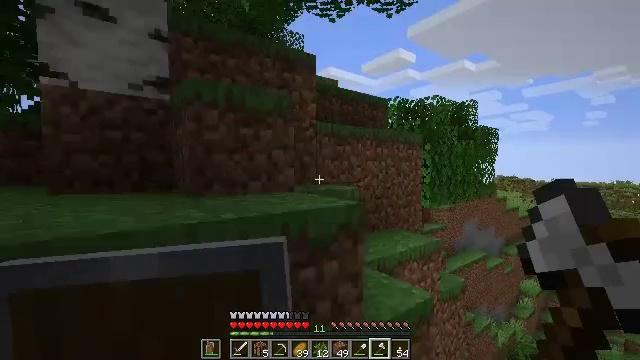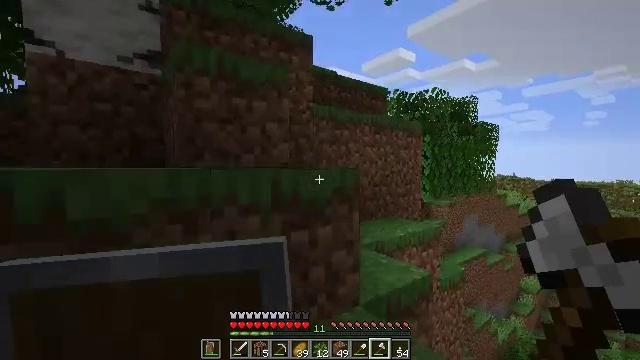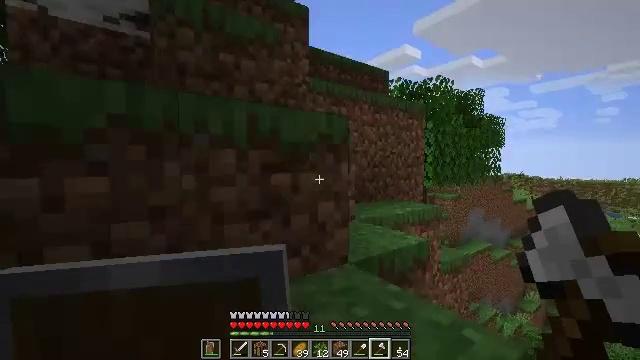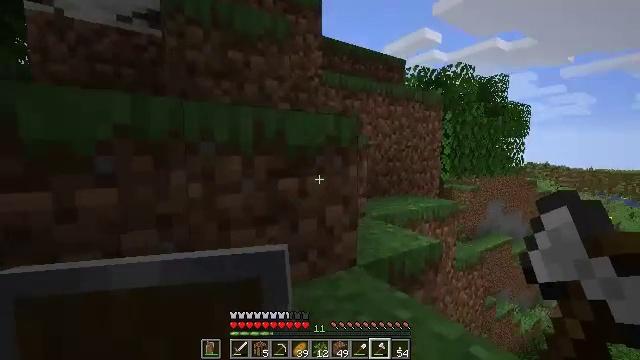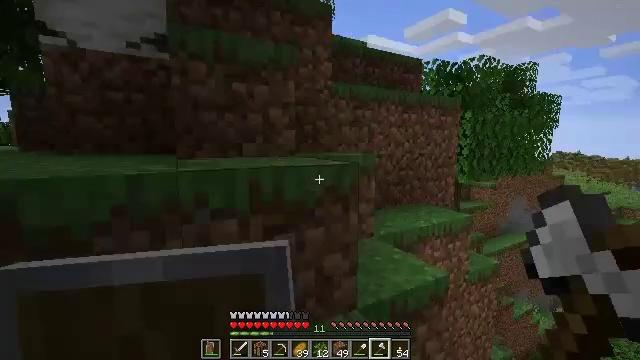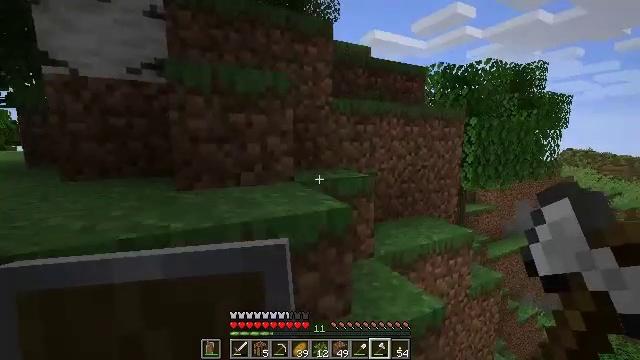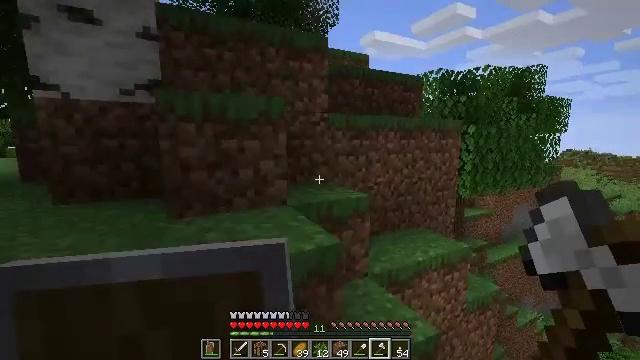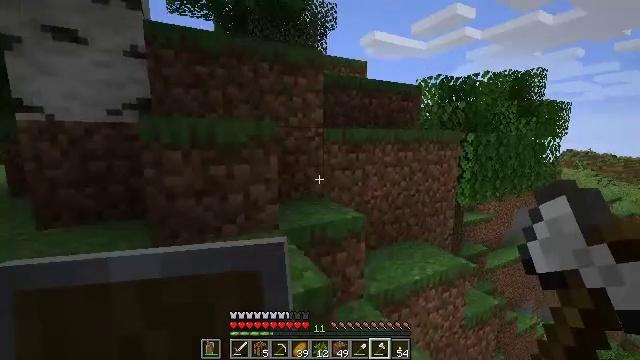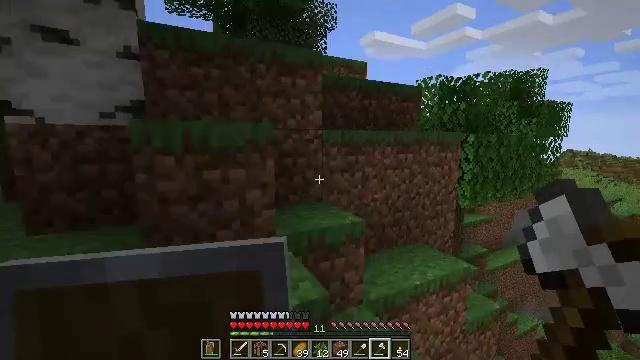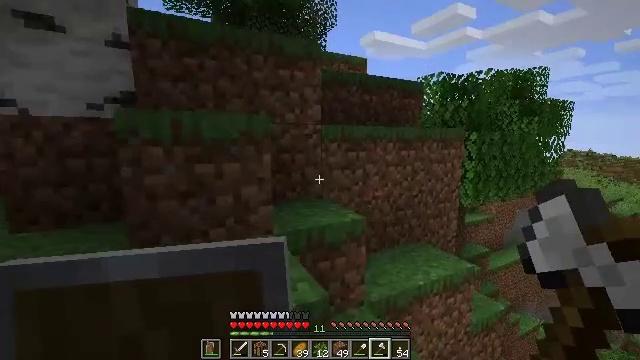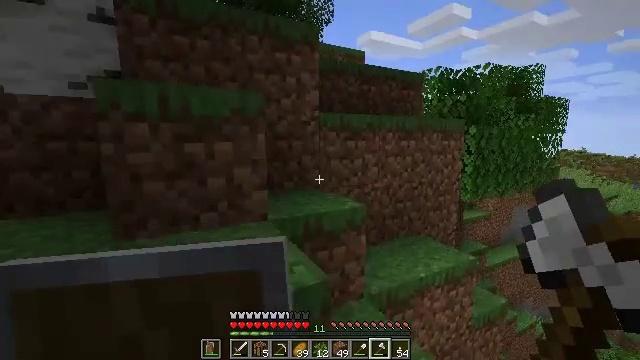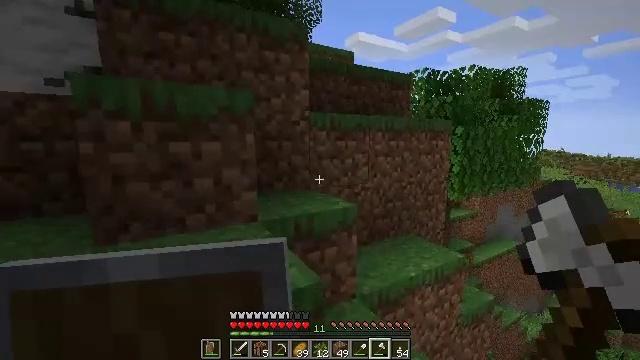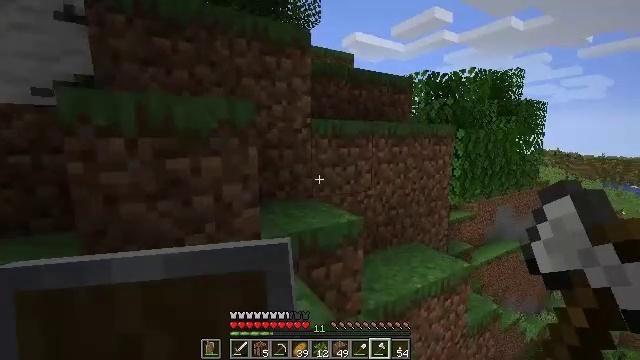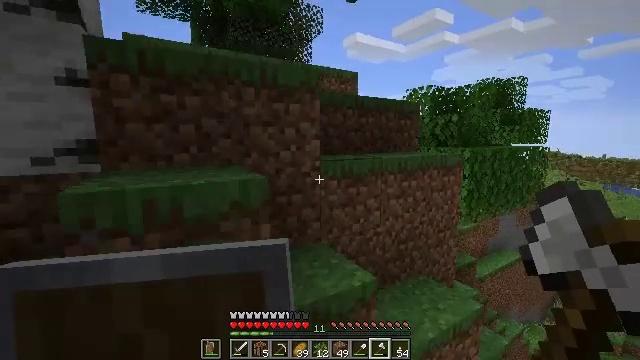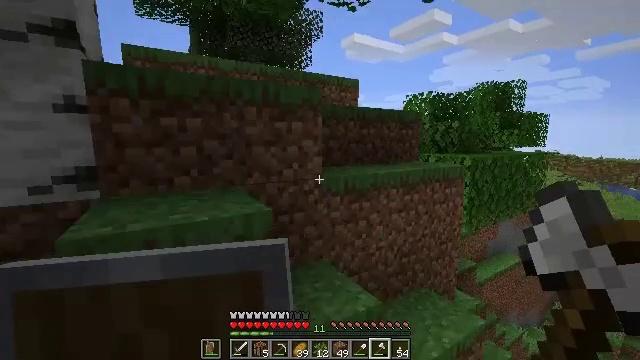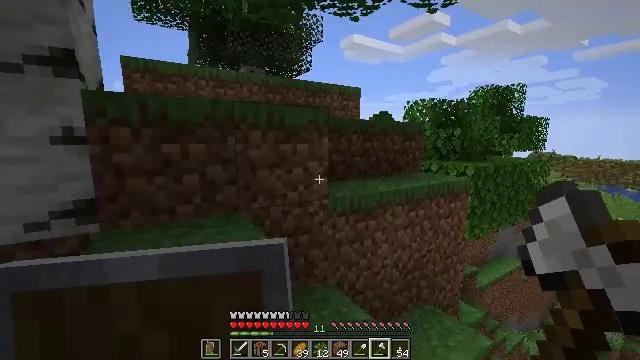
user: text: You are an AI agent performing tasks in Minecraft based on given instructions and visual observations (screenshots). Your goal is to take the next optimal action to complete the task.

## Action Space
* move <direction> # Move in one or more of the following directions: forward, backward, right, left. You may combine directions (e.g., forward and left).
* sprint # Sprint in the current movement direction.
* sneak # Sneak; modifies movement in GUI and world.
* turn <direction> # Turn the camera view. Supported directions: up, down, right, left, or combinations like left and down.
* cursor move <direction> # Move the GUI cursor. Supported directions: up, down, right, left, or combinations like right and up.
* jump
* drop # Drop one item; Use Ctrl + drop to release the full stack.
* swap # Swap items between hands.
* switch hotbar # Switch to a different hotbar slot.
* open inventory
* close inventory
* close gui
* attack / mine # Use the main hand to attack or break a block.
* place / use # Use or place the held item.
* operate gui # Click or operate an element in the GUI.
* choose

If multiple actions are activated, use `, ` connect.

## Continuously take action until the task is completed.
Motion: motion action
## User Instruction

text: Make an oak sign using planks.
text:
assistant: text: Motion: move forward, jump
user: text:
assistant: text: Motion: move forward, turn left, jump
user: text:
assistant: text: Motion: move forward, turn left and down, jump
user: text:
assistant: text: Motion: move forward, turn left and down, jump
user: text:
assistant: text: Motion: move forward, turn left, jump
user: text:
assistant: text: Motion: move forward and move left, jump
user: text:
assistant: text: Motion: move forward and move left, jump
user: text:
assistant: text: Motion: move forward and move left
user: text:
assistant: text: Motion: move forward and move left
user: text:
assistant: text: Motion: move forward and move left, jump
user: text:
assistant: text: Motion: move forward and move left, turn right, jump
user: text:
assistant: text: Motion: move forward and move left, jump
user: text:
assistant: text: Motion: move forward and move left, jump
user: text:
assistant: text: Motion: move forward and move left, jump
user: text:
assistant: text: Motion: move forward and move left, jump
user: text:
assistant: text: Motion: move forward and move left
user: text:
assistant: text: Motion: move forward and move left
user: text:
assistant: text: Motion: move forward
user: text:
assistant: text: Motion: move forward, jump
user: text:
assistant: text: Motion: move forward, jump
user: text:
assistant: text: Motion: move forward, jump
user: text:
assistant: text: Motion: move forward, jump
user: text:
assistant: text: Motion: move forward, jump
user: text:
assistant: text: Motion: move forward, jump
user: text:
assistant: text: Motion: move forward, jump
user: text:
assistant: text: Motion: move forward
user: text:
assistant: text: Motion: move forward
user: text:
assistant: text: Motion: move forward
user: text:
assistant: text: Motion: move forward, jump
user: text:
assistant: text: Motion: move forward, jump